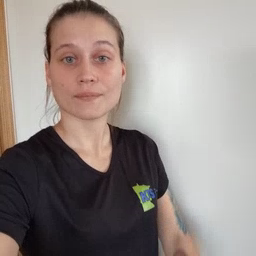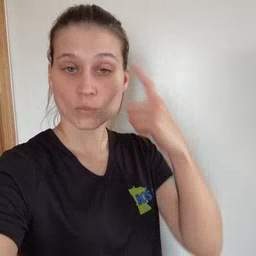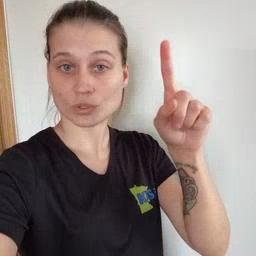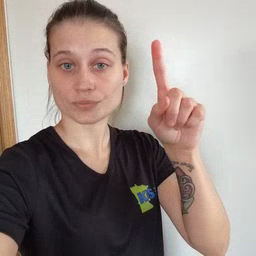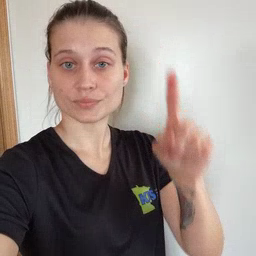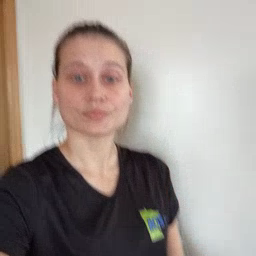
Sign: for